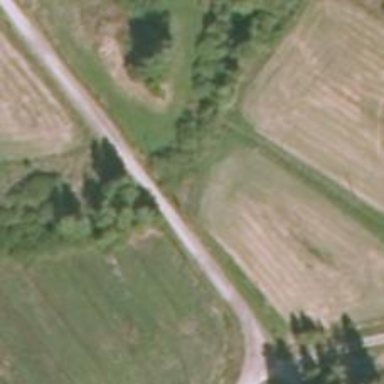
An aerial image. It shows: Culvert tunnel.